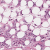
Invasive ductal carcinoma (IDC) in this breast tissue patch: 0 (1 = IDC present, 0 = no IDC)